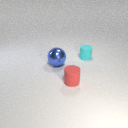
small red rubber cylinder in front of small cyan rubber cylinder